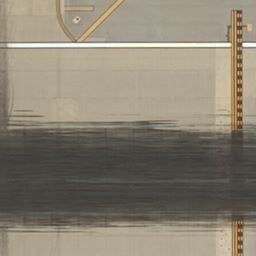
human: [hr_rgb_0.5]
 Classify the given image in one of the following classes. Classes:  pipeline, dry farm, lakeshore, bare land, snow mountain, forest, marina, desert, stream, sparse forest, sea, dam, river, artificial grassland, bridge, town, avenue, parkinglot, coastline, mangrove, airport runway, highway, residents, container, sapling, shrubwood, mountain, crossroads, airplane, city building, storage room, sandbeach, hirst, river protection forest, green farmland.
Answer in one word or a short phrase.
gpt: airport runway